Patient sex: M
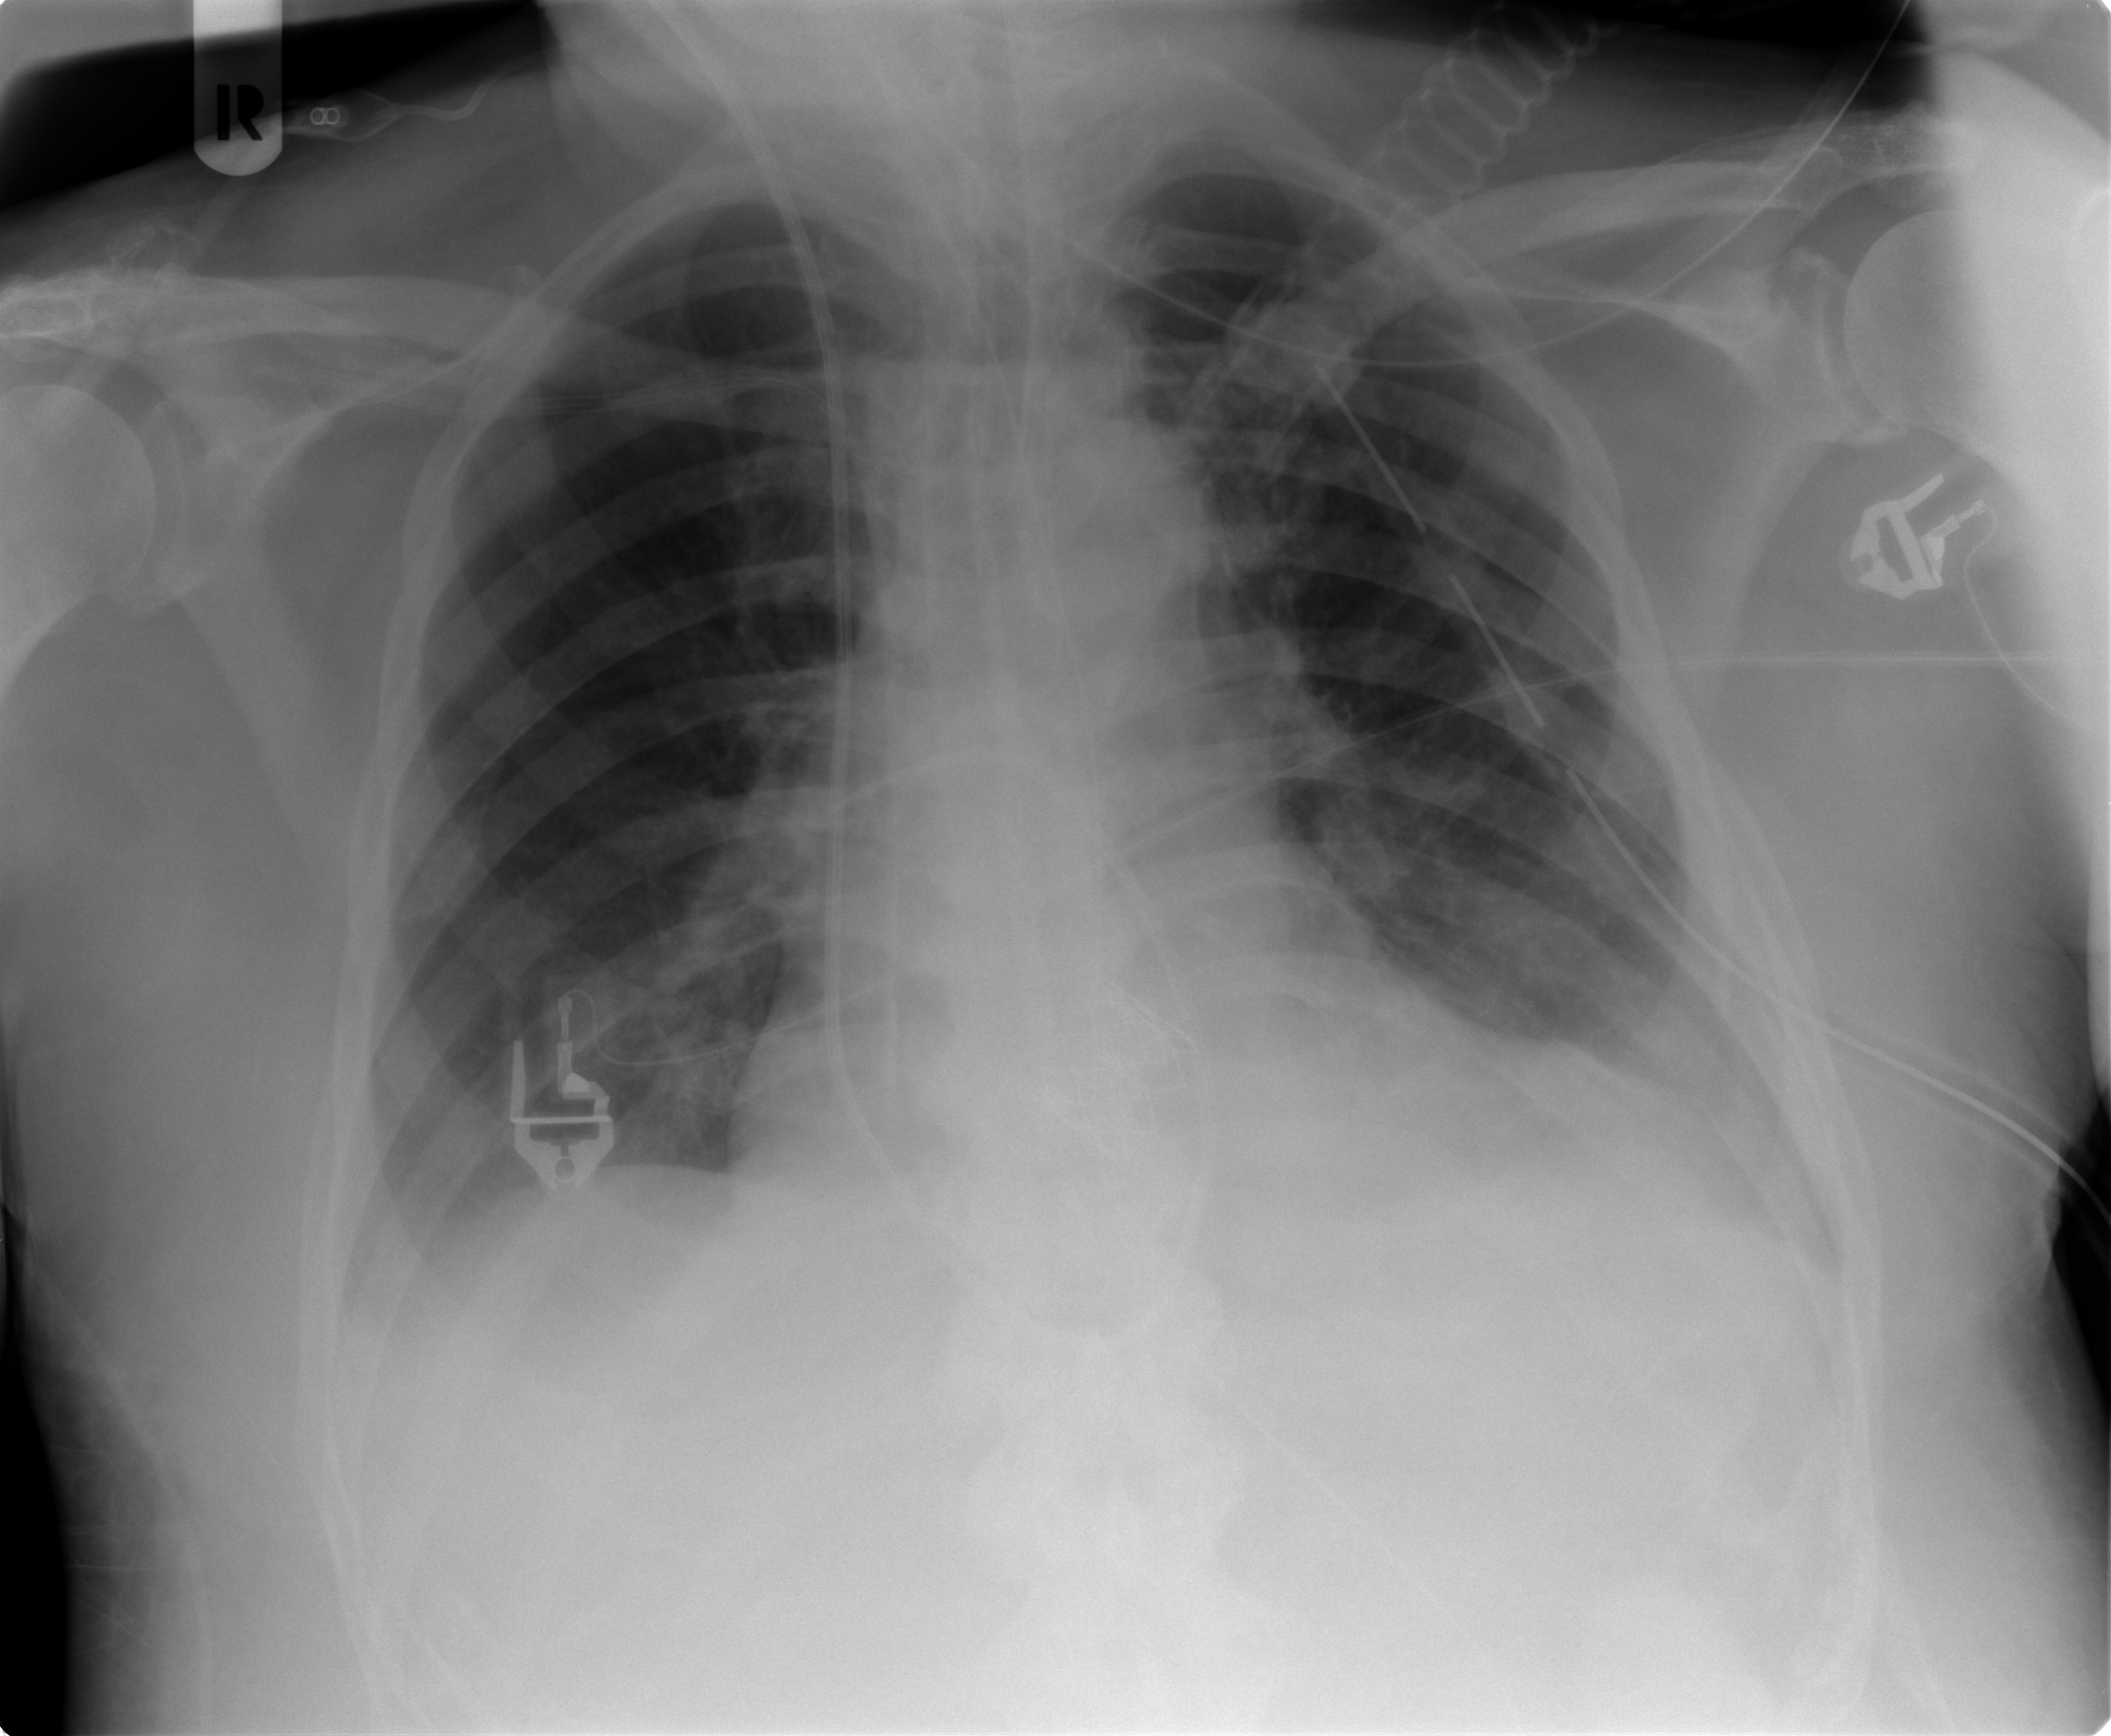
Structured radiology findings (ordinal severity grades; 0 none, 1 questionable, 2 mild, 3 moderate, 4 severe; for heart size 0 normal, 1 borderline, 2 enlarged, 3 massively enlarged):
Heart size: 2
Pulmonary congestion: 0
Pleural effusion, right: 1
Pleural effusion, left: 1
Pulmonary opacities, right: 0
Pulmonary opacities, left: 1
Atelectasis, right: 2
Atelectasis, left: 2